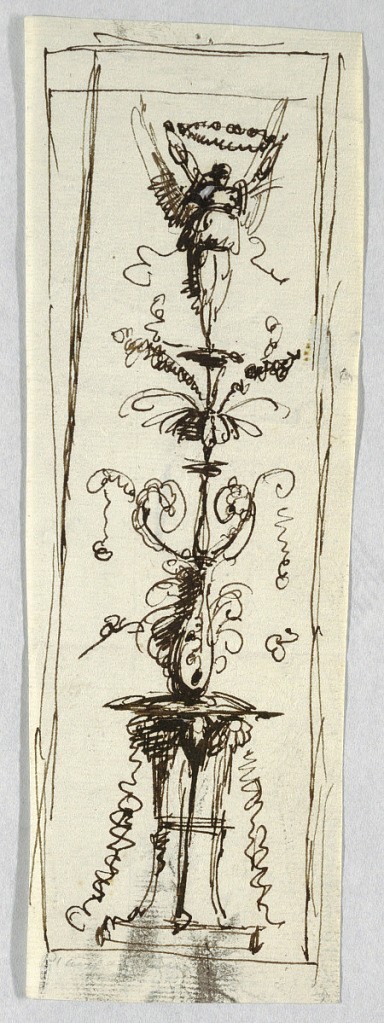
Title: Candelabrum Sketch
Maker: Felice Giani, Italian, 1758–1823
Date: ca. 1800
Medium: Pen and iron gall ink on white laid paper
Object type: Drawing
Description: Loose sketch of a candelabrum motif. At top, a winged figure; at bottom a tripod table. Rectangular frame.